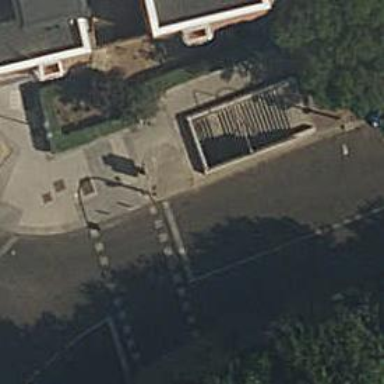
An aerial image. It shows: Subway entrance for railway system.